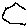
Label: hexagon